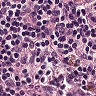
Metastatic tissue present: no